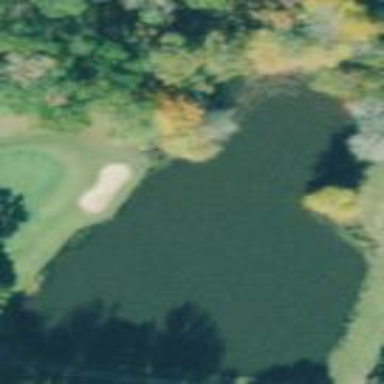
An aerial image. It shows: Water hazard on golf course. The hazard is natural water feature.